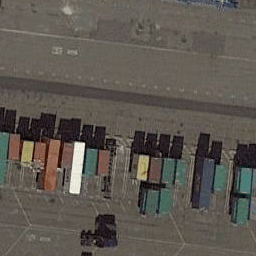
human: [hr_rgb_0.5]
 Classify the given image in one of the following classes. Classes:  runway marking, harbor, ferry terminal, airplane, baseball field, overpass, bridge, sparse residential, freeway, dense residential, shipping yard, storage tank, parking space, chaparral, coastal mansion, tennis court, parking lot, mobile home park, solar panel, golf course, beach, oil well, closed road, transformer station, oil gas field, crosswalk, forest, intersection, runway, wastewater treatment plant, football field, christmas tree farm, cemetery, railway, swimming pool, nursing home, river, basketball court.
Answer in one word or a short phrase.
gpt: shipping yard